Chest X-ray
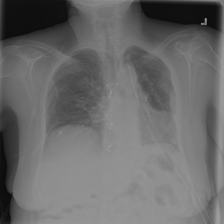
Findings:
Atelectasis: negative
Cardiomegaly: negative
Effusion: negative
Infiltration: negative
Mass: negative
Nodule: negative
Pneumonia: negative
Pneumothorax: positive
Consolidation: negative
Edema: negative
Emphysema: negative
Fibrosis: negative
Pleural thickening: negative
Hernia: negative